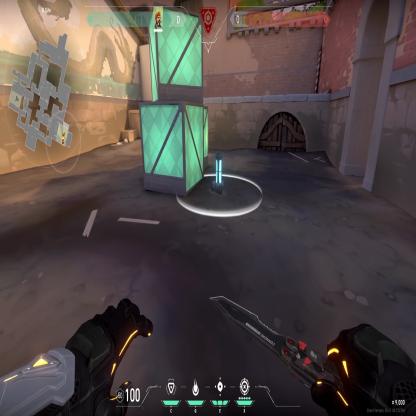
Label: planted spike